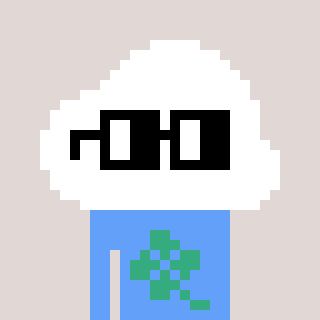
a pixel art character with square black glasses, a cloud-shaped head and a blue-colored body on a warm background